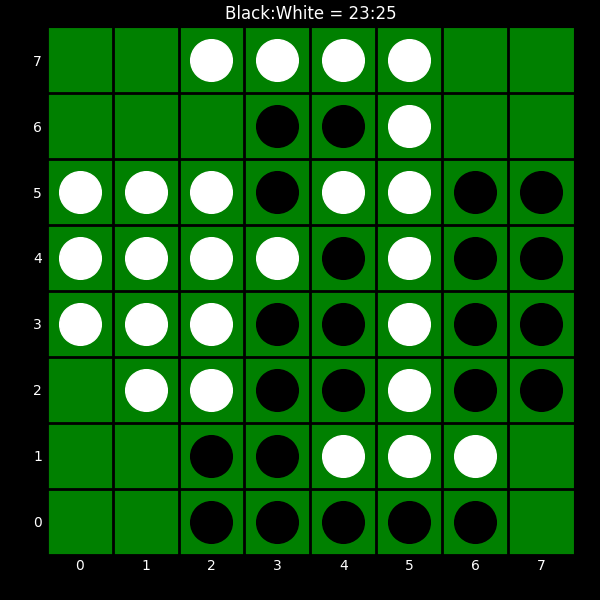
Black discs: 23
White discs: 25